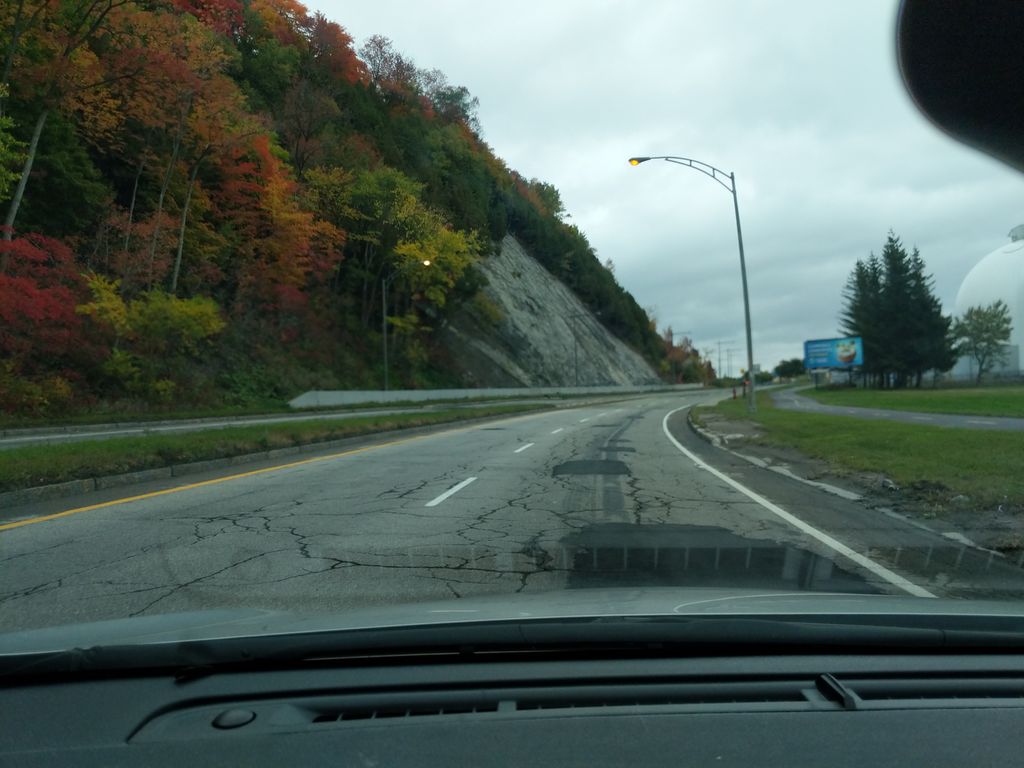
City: quebec_city